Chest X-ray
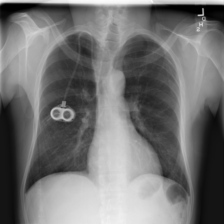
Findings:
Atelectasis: negative
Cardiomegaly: negative
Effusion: negative
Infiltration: negative
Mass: negative
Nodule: negative
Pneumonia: negative
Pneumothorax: negative
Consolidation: negative
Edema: negative
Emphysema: negative
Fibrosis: negative
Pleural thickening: negative
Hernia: negative